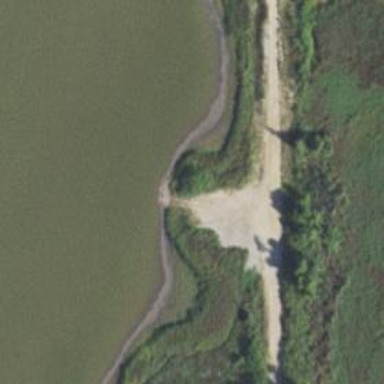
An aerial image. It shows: Slipway on leisure land.